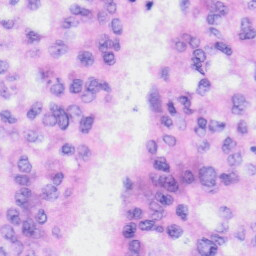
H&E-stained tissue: Liver